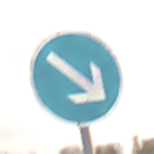
Verkehrszeichen: VorgeschriebeneVorbeifahrtRechts
Umgebung: Outdoor, Nature
Tageszeit: MorningAfternoon
Wetter: Overcast
Licht: Natural
Jahreszeit: NotSpecified
Kontrast: LowContrast